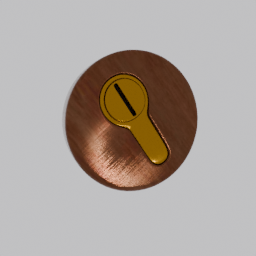
Label: mechanical